Question: I have a very simple app that consists of three Fragments and a Bottom Navigation bar, created by using "New Project -> Bottom Navigation Activity" in Android Studio. The first Fragment holds a button, which should take me to the second Fragment, like if the middle button of the Bottom Navigation bar was clicked.

Is there a "standard" way to do this?
I have tried:
- 'launch(...)'- 'setSelectedItemId(...)'
In this <URL>. I fail to find the answer, especially concerning Navigation component.
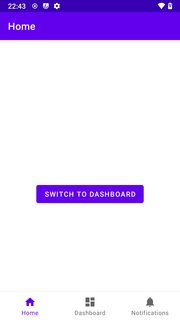
Answer: Clicking the 'Button' should have the same effect as if the user taps the corresponding item in the bottom navigation. So you need to call <URL> on the 'BottomNavigationView'. This can only be done in the 'Activity' displaying the 'BottomNavigationView'.
One option is to introduce a <URL> with
- 'LiveData''Activity'- 'onButtonClicked()''OnClickListener''Button''LiveData'
Once the 'LiveData' observer fires, your 'Activity' can call
'''
binding.navView.selectedItemId = R.id.navigation_dashboard
'''
Please note that for passing information about events like this one should choose some data type which can be invalidated after use. See for example <URL>